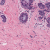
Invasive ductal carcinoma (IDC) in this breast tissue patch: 0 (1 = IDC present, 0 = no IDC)